Question: I have 'RA' and 'DEC' and 'z' of few elements. They sort of denote the x,y,z positions of the elements.
They are values stored in arrays.
The 'max(z) = 3.0', it is third dimension I have not shown here.
What I would like to do is to, remove those elements inside the box in the picture below according to certain conditions and give me those elements outside the box (with also 'z<1.0')

So from the example in the picture, along with a 'z<1.0'
What I have tried and is :
'''
data_z = contains all the z values
data_RA = contains all the RA values
data_DEC = contains all the DEC values
ra_lim = np.array([[40.0,43.0],[43.0,46.0],[46.0,50.0]])
dec_lim = np.array([[4.0,8.0],[0.0,4.0],[-2.0,0.0]])
new_z = data_z[(data_z<1.0) * ~(data_ra>ra_lim[0][0]) * ~(data_ra<ra_lim[0][1])
* ~(data_dec>dec_lim[0][0]) * ~(data_dec<dec_lim[0][1])]
new_RA = data_RA[(data_z<1.0) * ~(data_ra>ra_lim[0][0]) * ~(data_ra<ra_lim[0][1])
* ~(data_dec>dec_lim[0][0]) * ~(data_dec<dec_lim[0][1])]
new_DEC = data_DEC[(data_z<1.0) * ~(data_ra>ra_lim[0][0]) * ~(data_ra<ra_lim[0][1])
* ~(data_dec>dec_lim[0][0]) * ~(data_dec<dec_lim[0][1])]
'''
So basically the
'''
~(data_ra>ra_lim[0][0]) * ~(data_ra<ra_lim[0][1])
* ~(data_dec>dec_lim[0][0]) * ~(data_dec<dec_lim[0][1])]
'''
and the '~' sign should give me the . i.e. exclude the values within this box and give me back the remaining values.
But this doesn't seem to work. 'z<1.0'???
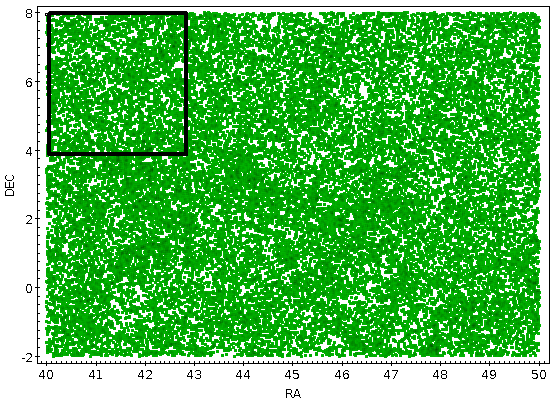
Answer: Here is a small example that works:
'''
x = np.array([1,5,7,9,4,5,6,8,9,0,3])
y = np.array([2,4,5,7,3,2,6,2,7,8,3])
'''
Let's say you want to get all elements outside the box defined by (x < 6, y < 5). The box is represented by (x < 6) * (y < 5). If you want the outside of the box, you take the inverse of that: '~((x < 6) * (y < 5))'. This is equal to '~(x < 6) + ~(y < 5)' instead of '~(x < 6) * ~(y < 5)' (as written in your code).
'''
mask = ~(x < 6) + ~(y < 5)
print x[mask]
print y[mask]
## [7 9 6 8 9 0]
## [5 7 6 2 7 8]
'''
In your case, the mask should be
'''
mask = (data_z<1.0) * ~((data_ra>ra_lim[0][0]) * (data_ra<ra_lim[0][1])
* (data_dec>dec_lim[0][0]) * (data_dec<dec_lim[0][1]))
'''